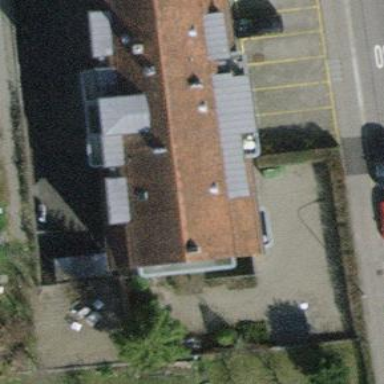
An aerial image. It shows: Apartments building with gambrel-shaped roof.